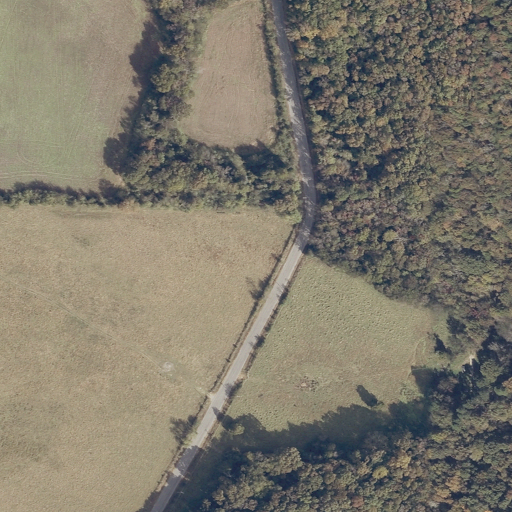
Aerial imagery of valley in Alabama named Wolf Hollow containing pasture, deciduous forest, open development, cultivated crops, mixed forest, and low intensity development